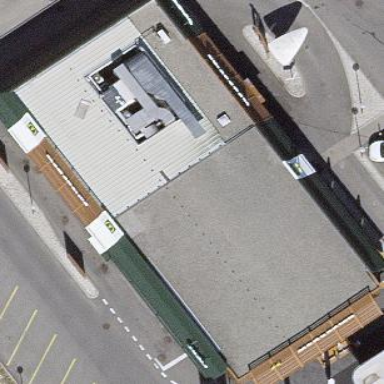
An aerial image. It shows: Fast food restaurant located in building.